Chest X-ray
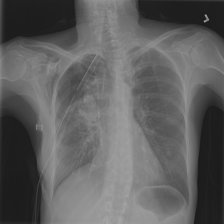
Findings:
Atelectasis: negative
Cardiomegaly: negative
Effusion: negative
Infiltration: negative
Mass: positive
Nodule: negative
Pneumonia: negative
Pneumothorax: positive
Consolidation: negative
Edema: negative
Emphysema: positive
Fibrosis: negative
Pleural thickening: negative
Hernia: negative